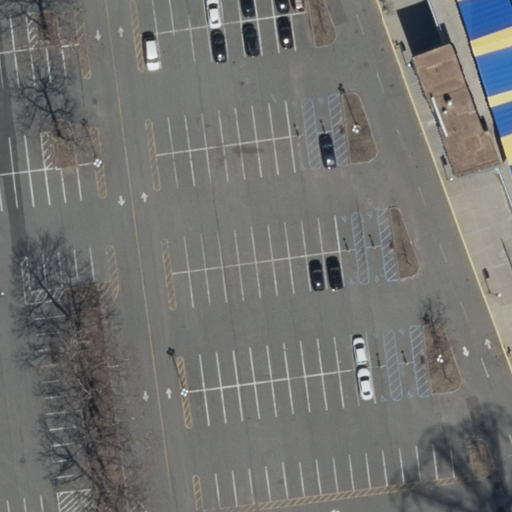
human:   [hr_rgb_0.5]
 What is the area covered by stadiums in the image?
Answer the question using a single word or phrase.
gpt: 412m2

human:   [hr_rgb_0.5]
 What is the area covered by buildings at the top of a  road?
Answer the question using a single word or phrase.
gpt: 412m2

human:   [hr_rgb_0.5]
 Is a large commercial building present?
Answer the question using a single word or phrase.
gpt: no

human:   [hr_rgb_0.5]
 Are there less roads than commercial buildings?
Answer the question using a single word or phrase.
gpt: no

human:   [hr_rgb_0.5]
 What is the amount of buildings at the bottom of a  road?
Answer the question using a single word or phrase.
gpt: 0

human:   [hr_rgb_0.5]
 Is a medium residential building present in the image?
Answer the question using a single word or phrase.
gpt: yes

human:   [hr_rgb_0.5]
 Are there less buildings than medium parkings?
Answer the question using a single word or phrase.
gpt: no

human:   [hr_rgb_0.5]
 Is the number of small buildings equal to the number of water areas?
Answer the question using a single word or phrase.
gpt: yes

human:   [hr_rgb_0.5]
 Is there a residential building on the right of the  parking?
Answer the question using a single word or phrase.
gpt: no

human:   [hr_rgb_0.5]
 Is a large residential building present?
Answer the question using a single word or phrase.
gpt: no

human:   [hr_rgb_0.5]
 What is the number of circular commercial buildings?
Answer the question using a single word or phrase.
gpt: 0

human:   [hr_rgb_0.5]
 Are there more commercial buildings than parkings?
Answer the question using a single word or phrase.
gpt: no

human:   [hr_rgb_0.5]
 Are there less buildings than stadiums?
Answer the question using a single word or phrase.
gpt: no

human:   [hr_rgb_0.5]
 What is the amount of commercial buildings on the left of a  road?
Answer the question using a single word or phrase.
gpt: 0

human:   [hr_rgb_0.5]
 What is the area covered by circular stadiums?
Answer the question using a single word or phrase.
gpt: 0m2

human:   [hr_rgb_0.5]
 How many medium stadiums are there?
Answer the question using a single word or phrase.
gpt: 1

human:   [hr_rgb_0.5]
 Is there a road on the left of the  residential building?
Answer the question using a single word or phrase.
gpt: yes

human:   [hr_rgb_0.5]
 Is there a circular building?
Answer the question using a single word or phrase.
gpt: no

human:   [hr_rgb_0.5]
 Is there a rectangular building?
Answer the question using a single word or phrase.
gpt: yes

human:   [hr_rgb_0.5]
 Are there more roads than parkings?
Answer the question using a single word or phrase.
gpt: yes

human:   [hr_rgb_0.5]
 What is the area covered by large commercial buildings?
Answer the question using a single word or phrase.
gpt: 0m2

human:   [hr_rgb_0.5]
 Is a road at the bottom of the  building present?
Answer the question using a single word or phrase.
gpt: yes

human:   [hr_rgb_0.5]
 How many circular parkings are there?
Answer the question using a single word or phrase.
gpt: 0

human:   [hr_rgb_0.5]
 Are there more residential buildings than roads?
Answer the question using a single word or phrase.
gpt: no

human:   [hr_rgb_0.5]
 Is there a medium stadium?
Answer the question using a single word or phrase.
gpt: yes

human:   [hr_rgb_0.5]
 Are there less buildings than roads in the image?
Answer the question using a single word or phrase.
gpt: yes

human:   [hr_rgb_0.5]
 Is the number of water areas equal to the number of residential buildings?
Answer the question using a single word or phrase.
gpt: no

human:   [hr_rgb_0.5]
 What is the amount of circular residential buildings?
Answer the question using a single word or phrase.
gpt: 0

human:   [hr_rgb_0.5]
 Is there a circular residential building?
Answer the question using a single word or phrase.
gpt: no

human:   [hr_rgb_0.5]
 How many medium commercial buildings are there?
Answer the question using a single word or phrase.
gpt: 0

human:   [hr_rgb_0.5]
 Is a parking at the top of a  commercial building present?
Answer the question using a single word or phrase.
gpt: no

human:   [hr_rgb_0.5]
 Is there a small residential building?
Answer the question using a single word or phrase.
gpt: no

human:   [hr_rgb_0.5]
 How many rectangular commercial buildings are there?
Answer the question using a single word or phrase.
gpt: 0

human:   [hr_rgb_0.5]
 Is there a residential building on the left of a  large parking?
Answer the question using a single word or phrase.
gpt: no

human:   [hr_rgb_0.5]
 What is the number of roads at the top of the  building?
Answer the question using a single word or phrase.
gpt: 0

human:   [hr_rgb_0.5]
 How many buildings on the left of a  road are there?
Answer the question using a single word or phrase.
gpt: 0